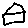
Label: house